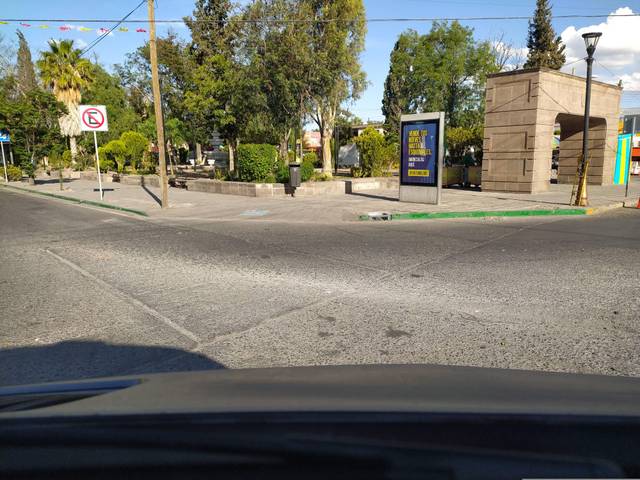
Region: Mexico
Coordinates: 22.168, -100.981